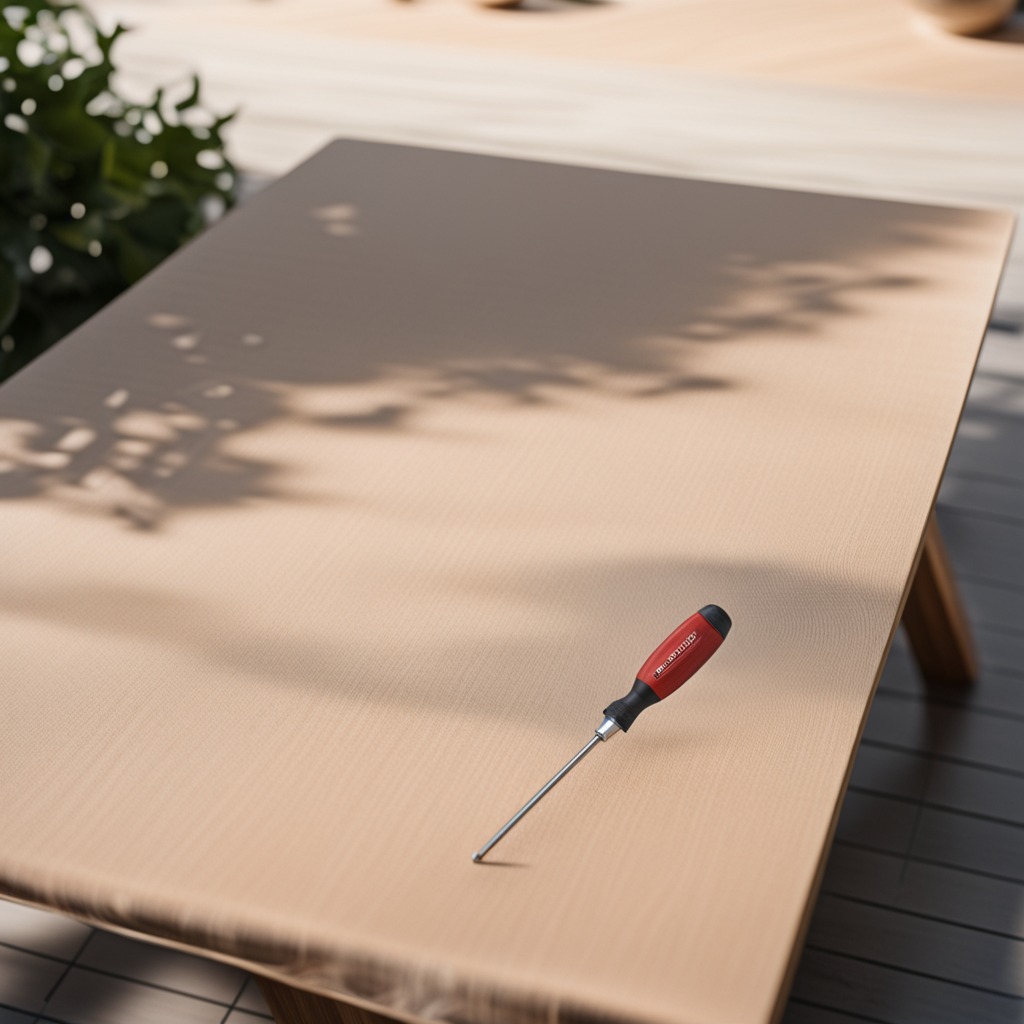
A screwdriver lying on the wooden table in the outdoor workshop.